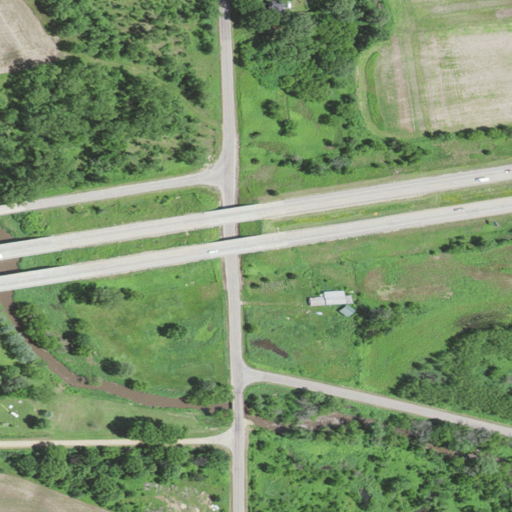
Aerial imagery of valley in Wisconsin named Leon Valley containing pasture, low intensity development, medium intensity development, cultivated crops, open development, and woody wetlands